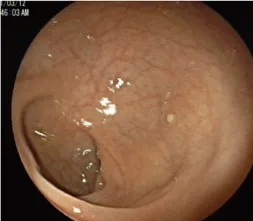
(A) Colonic liver flexure polyps seen by endoscopy.
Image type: endoscopy (gi_endoscopy)